Question: I have this code (snippet) from a .h file:
'''
#import <UIKit/UIKit.h>
#import "ILView.h"
/**
* Controls the orientation of the picker
*/
typedef enum {
ILHuePickerViewOrientationHorizontal = 0,
ILHuePickerViewOrientationVertical = 1
} ILHuePickerViewOrientation;
@class ILHuePickerView;
/**
* Hue picker delegate
*/
@protocol ILHuePickerViewDelegate
/**
* Called when the user picks a new hue
*
* @param hue 0..1 The hue the user picked
* @param picker The picker used
*/
-(void)huePicked:(float)hue picker:(ILHuePickerView *)picker;
@end
/**
* Displays a gradient allowing the user to select a hue
*/
@interface ILHuePickerView : ILView {
id<ILHuePickerViewDelegate> delegate;
float hue;
ILHuePickerViewOrientation pickerOrientation;
}
/**
* Delegate
*/
//@property (assign, nonatomic) IBOutlet id<ILHuePickerViewDelegate> delegate;
@property (assign, nonatomic) IBOutlet __unsafe_unretained id<ILHuePickerViewDelegate> delegate;
/**
* The current hue
*/
@property (assign, nonatomic) float hue;
'''
The .m file looks like this:
'''
#import "ILHuePickerView.h"
#import "UIColor+GetHSB.h"
@interface ILHuePickerView(Private)
-(void)handleTouches:(NSSet *)touches withEvent:(UIEvent *)event;
@end
@implementation ILHuePickerView
@synthesize color, delegate, hue, pickerOrientation;
#pragma mark - Setup
-(void)setup
{
[super setup];
'''
I looked on SO for similar cases, and saw that I needed to put "__unsafe_unretained" in the property... I did that (hopefully correct), but it still fails on the build. The full error message is: Existing ivar 'delegate' for property 'delegate' with assign attribute must be __unsafe_unretained

What am I doing wrong?
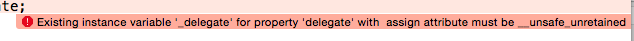
Answer: As the error message is telling you, the :
'''
@interface ILHuePickerView : ILView {
id<ILHuePickerViewDelegate> delegate; // <-- This is the ivar
'''
needs to be declared '__unsafe_unretained':
'''
__unsafe_unretained id<ILHuePickerViewDelegate> delegate;
'''
not the property:
'''
@property (assign, nonatomic) IBOutlet id<ILHuePickerViewDelegate> delegate;
'''
because the ARC ownership qualifiers don't apply to properties; they only apply to variables.
Since the '@synthesize' directive the ivar for you (with the correct ARC qualifier), however, you can just skip its declaration:
'''
@interface ILHuePickerView : ILView
/**
* Delegate
*/
@property (assign, nonatomic) IBOutlet id<ILHuePickerViewDelegate> delegate;
// etc.
'''
Which is, in fact, now the procedure; see <URL> in TOCPL.